Question: I need to pivot a table in SQL Server with the following structure:
'''
CREATE TABLE table1 (
ColumnNumber int,
RowNumber int,
CellData nvarchar(50)
)
INSERT INTO table1 VALUES
(1, 1, 'Orange'),
(2, 1, 'Apple'),
(3, 1, 'Banana'),
(1, 2, 'Grape'),
(2, 2, 'Corn'),
(3, 2, 'Lemon'),
(1, 3, 'Tomato'),
(2, 3, 'Lettuce'),
(3, 3, 'Onion')
'''
And I need the resulting table to look like this:

So the cells in 'ColumnNumber' row are now the Column Names of the resulting table. The hardest part is that the amount of different column numbers is variable (so now, we have 3 column numbers, but tomorrow there could be 6 or 10).
I've been looking at the PIVOT function, but all the examples include a 'GROUP BY', and, as you can see here, I need something more like a "transpose" excel function.
Thanks !!
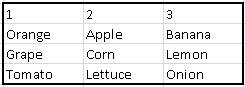
Answer: This can be accomplished using the <URL> function. The 'GROUP BY' will work because you have an indicator that makes each of the rows distinct. For your data the indicator is the 'rowNumber' column.
If you have a set number of columns, then you will want to hard-code them using a static pivot. The code will be similar to this following:
'''
select [1], [2], [3]
from
(
select colNumber, RowNumber, CellData
from yourtable
) src
pivot
(
max(CellData)
for colnumber in ([1], [2], [3])
) piv;
'''
See <URL>.
In your case, you stated that you will have a unknown number of columns. If that is your situation then you will need to use dynamic sql to build the list of columns to pivot. I demonstrated the static version because it makes it easier to convert the code to dynamic SQL.
The key to the dynamic sql version is getting the list of columns which is done by querying your table and creating a string of the column names. This is done using 'FOR XML PATH':
'''
select @cols = STUFF((SELECT distinct ',' + QUOTENAME(colNumber)
from yourtable
FOR XML PATH(''), TYPE
).value('.', 'NVARCHAR(MAX)')
,1,1,'')
'''
This list is then added into the query string that you generate and the final code is then:
'''
DECLARE @cols AS NVARCHAR(MAX),
@query AS NVARCHAR(MAX)
select @cols = STUFF((SELECT distinct ',' + QUOTENAME(colNumber)
from yourtable
FOR XML PATH(''), TYPE
).value('.', 'NVARCHAR(MAX)')
,1,1,'')
set @query = 'SELECT ' + @cols + '
from
(
select colNumber, rowNumber, CellData
from yourtable
) x
pivot
(
min(CellData)
for colNumber in (' + @cols + ')
) p '
execute(@query)
'''
See <URL>.
Both give the result:
'''
| 1 | 2 | 3 |
-----------------------------
| Orange | Apple | Banana |
| Grape | Corn | Lemon |
| Tomato | Lettuce | Onion |
'''